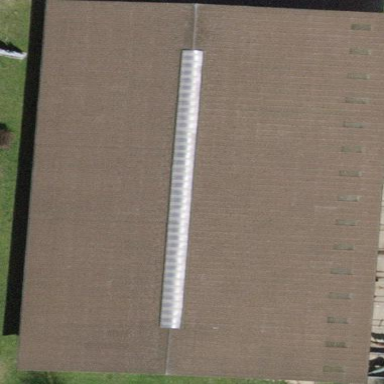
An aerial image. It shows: Gabled roof on farm auxiliary building.